Question: I'm in need of help... this is my first time asking a question in SO, so please be kind :)
I'm trying to force-download a file from php, so when the user hits a certain button, he gets a file download. The file is a csv (email, username) of all registered users.
I decided to add this button to the admin > users screen, as you can see in <URL>.
So I added the following code to the function in administrator/components/com_users/views/users/view.html.php:
'''
JToolBarHelper::custom('users.export', 'export.png', 'export_f2.png', 'Exportar', false);
'''
This button is mapped to the following function in the com_users\controller\users.php controller:
'''
public function exportAllUsers() {
ob_end_clean();
$app = JFactory::getApplication();
header("Content-type: text/csv");
header("Content-Disposition: attachment; filename=ideary_users.csv");
header("Pragma: no-cache");
header("Expires: 0");
echo "email,name\n";
$model = $this->getModel("Users");
$users = $model->getAllUsers();
foreach ($users as $user) {
echo $user->email . ", " . ucwords(trim($user->name)) . "\r\n";
}
$app->close();
}
'''
Now, .
that after I download a file, if I hit any button in the admin that causes a POST, instead of it performing the action it should, it just downloads the file over again!
For example:
- - - -
I'm guessing that when I hit the export button, a JS gets called and sets a form's attribute to an URL... and expects a response or something, and then other button's are prevented from re-setting the form's action attribute. I can't think of any real solution for this, but I'd rather avoid hacks if possible.
So, what would be the standard, elegant solution that joomla offers in this case?
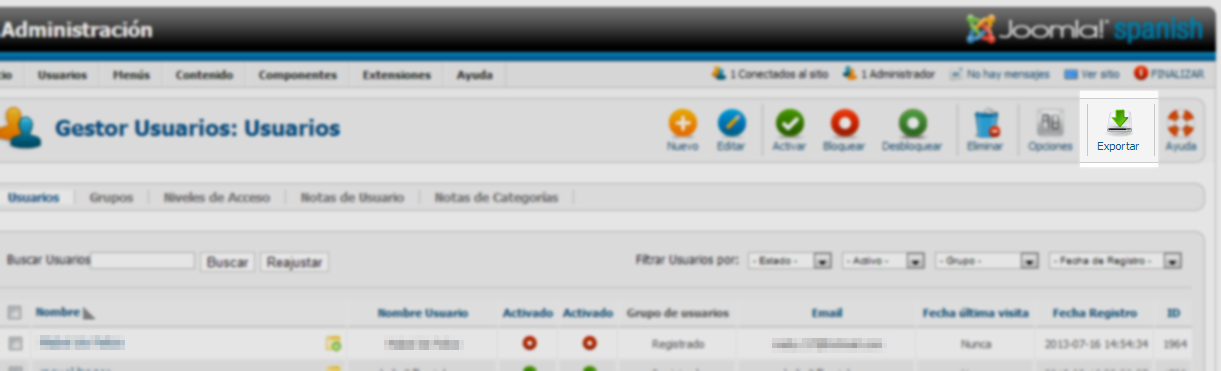
Answer: I think the bit you're missing is the Javascript that handles toolbar buttons, if you're just doing default actions New/Delete/Publish/Unpublish etc you don't need to add anything.
However, for custom buttons you usually have to override the default behaviour (which sets some hidden form values as they expect a page to be returned, causing a refresh and never hitting the problem you've encountered).
So normally a button relies on the 'submitbutton()' from 'includes/js/joomla.javascript.js'
'''
function submitbutton(pressbutton) {
submitform(pressbutton);
}
'''
Which amongst other things sets the value of the 'task' input field of the '#adminForm' to the buttons task, i.e. in your case 'user.export'
You will need to add some Javascript to 'com_users/views/users/tmpl/default.php' to call your method via 'window.location' or similar.
As you don't want the default behaviour you need to create your own override for 'submitbutton()' something like this:
'''
function submitbutton(pressbutton) {
// Check if it's your button
if(pressbutton == 'users.export') {
// Call your method with something like this:
window.location = 'index.php?option=com_users&task=users.export'
// That should be it, this way you don't set the task value for future clicks
} else {
// If not follow the normal path
document.adminForm.task.value=pressbutton;
submitform(pressbutton);
}
}
'''
You can find more <URL>